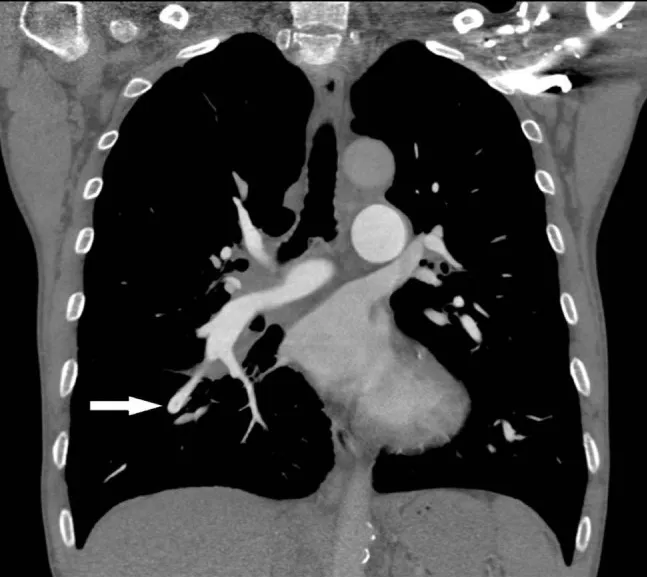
The examination of CT scan.
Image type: radiology (ct)